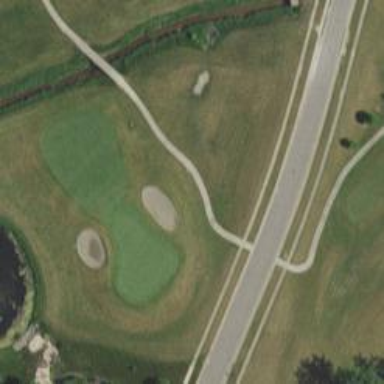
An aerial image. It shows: Path used for both walking and golf.